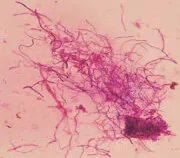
Acid-fast staining under oil mirror (x1,000 magnification).
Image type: pathology (acid_fast)